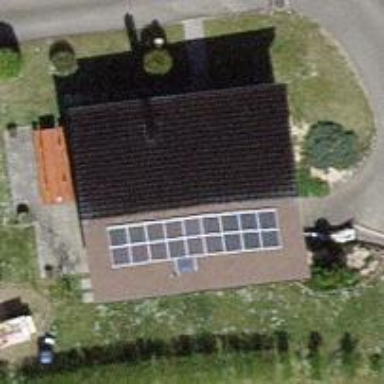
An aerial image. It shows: Solar power generator composed of solar photovoltaic panels.